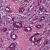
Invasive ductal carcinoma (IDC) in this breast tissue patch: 1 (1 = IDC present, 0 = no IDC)